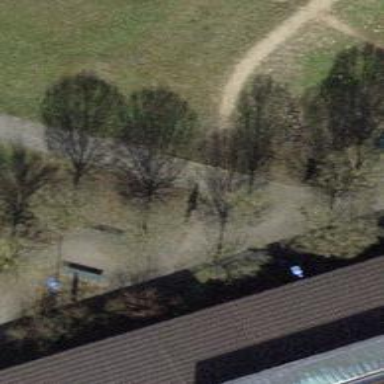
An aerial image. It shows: Paved path.